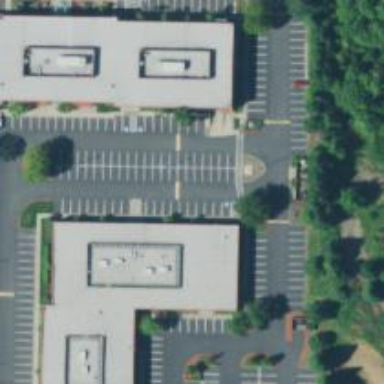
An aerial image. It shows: Parking space is available.